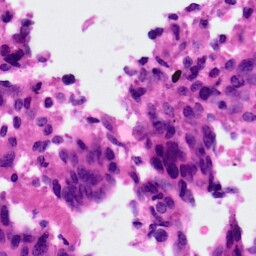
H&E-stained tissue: Ovarian